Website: crate-barrel
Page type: billing-address
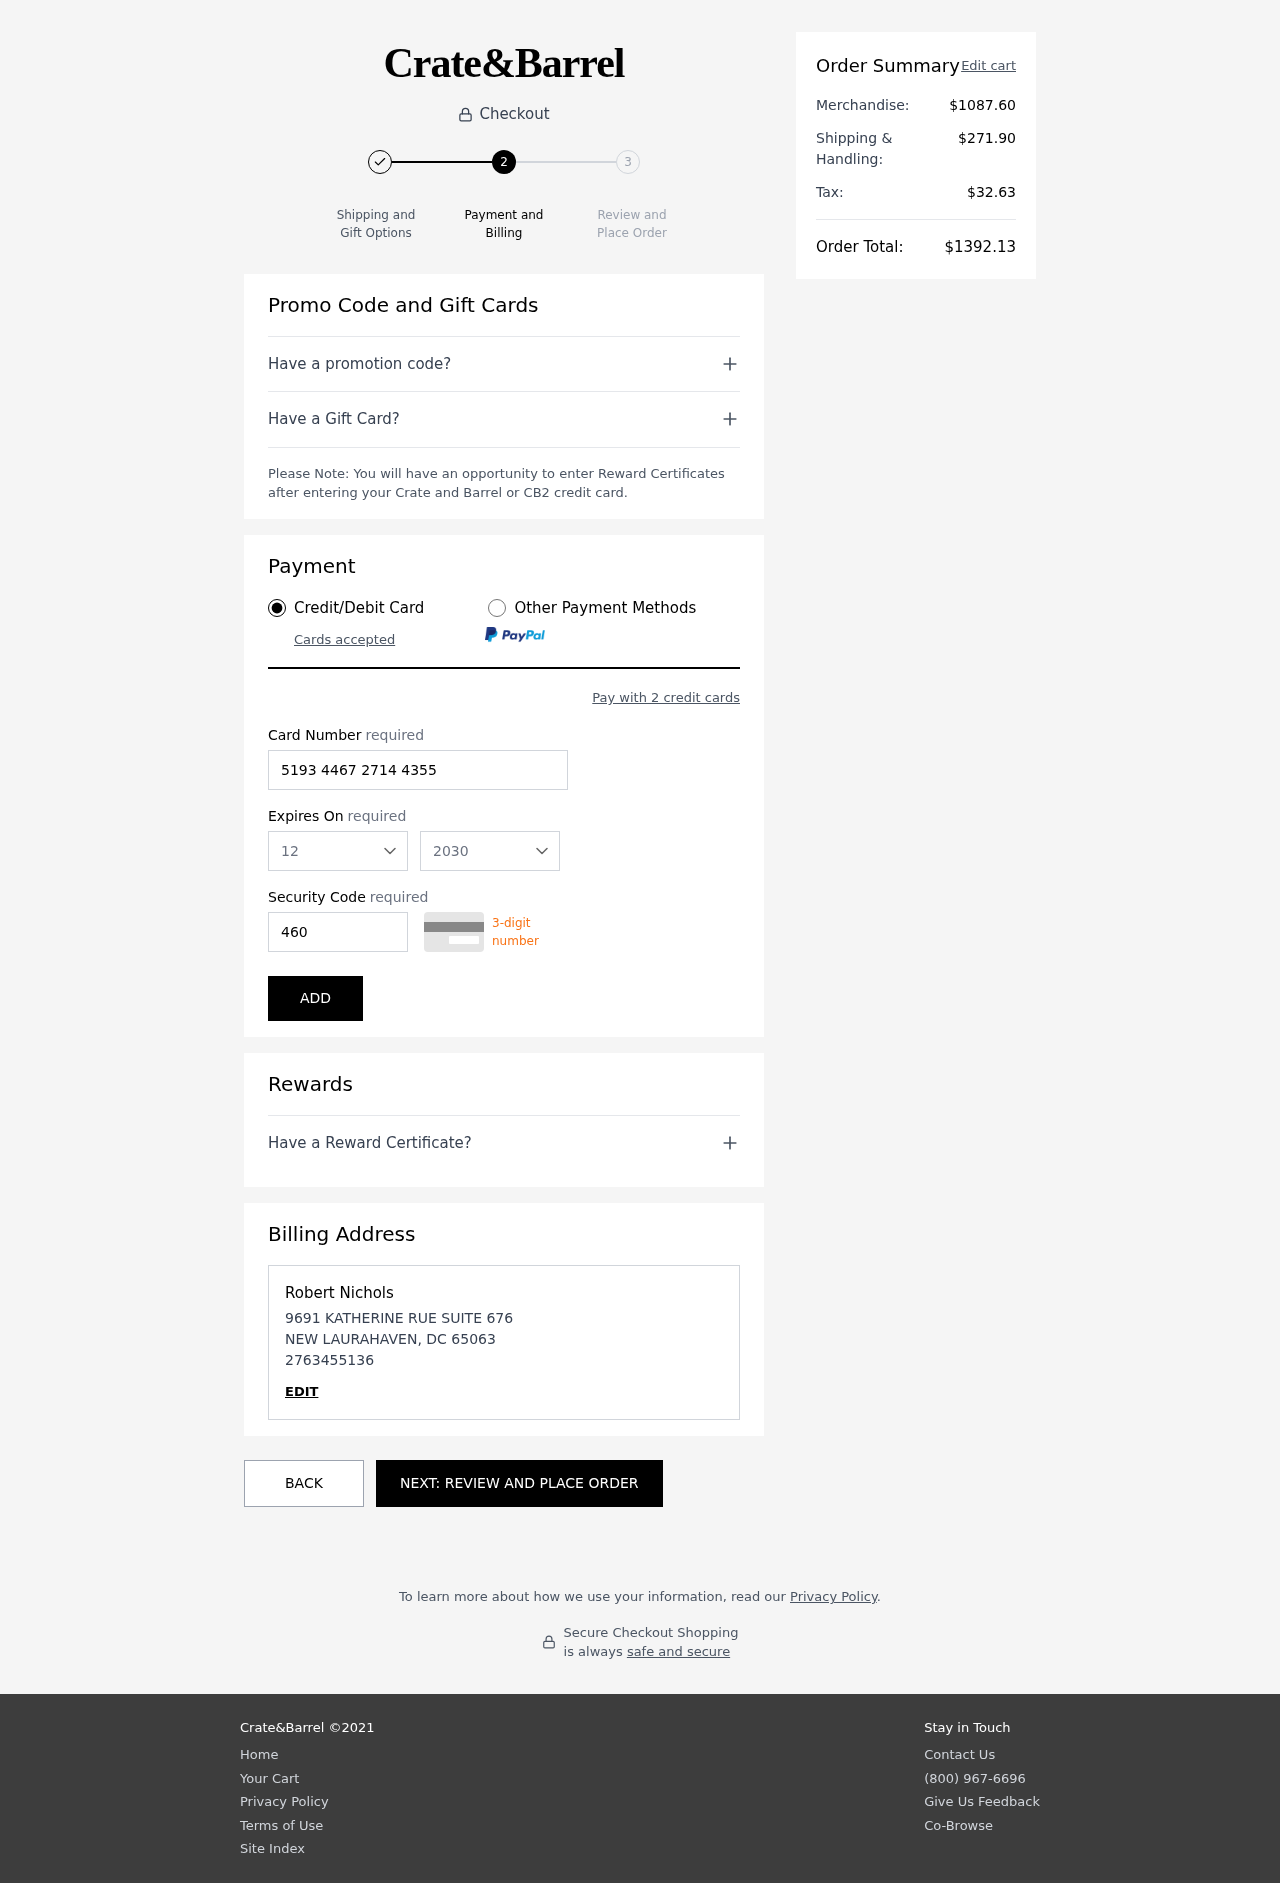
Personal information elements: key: PII_CARD_CVV
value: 460
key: PII_CARD_EXPIRY_MONTH
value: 12
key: PII_CARD_EXPIRY_YEAR
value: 30
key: PII_CARD_NUMBER
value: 5193 4467 2714 4355
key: PII_CITY
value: NEW LAURAHAVEN
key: PII_FULLNAME
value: Robert Nichols
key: PII_PHONE
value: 2763455136
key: PII_POSTCODE
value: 65063
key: PII_STATE_ABBR
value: DC
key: PII_STREET
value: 9691 KATHERINE RUE SUITE 676
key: PII_FIRSTNAME
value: Robert
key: PII_LASTNAME
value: Nichols
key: PII_PHONE_LINE
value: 5136
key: PII_PHONE_SUFFIX
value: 5136
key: PII_STATE
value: DC
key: PII_POSTCODE_FULL
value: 65063
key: PII_PHONE2
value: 2763455136
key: PII_PHONE3
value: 2763455136
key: PII_FULLNAME2
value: Robert Nichols
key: PII_FULLNAME3
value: Robert Nichols
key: PII_FIRSTNAME2
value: Robert
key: PII_FIRSTNAME3
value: Robert
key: PII_LASTNAME2
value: Nichols
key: PII_LASTNAME3
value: Nichols
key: PII_FIRSTNAME_DERIVED
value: Robert
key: PII_LASTNAME_DERIVED
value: Nichols
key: PII_PHONE_NUMERIC
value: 2763455136
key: PII_PHONE_LINE_NUMERIC
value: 5136
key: PII_PHONE_SUFFIX_NUMERIC
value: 5136
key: PII_POSTCODE_NUMERIC
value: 65063
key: PII_PHONE2_NUMERIC
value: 2763455136
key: PII_PHONE3_NUMERIC
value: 2763455136
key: PII_FULLNAME_DERIVED
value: Robert Nichols
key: PII_NAME_FULL_DERIVED
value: Robert Nichols
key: PII_PHONE_DIGITS
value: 2763455136
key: PII_PHONE_LAST4
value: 5136
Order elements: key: ORDER_SUBTOTAL
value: $1087.60
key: ORDER_SHIPPING_COST
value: $271.90
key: ORDER_TAX
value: $32.63
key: ORDER_TOTAL
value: $1392.13